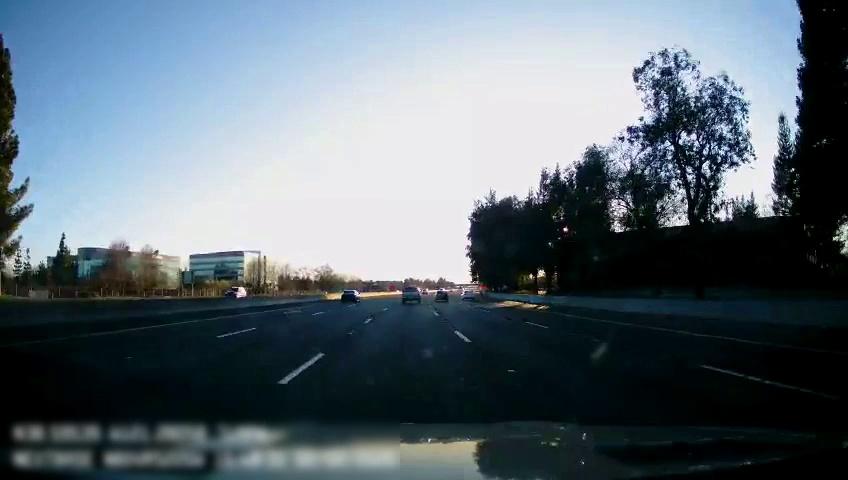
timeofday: Day
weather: Sunny
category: Drivable Space
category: Vehicles | Car
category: Vehicles | Truck
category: Vehicles | SUV
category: Vehicles | Car
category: Vehicles | Car
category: Lanes | Alternate Lane
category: Lanes | Alternate Lane
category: Lanes | Current Lane
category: Lanes | Current Lane
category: Lanes | Alternate Lane
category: Lanes | Alternate Lane